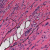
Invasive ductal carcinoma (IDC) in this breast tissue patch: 1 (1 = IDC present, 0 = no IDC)